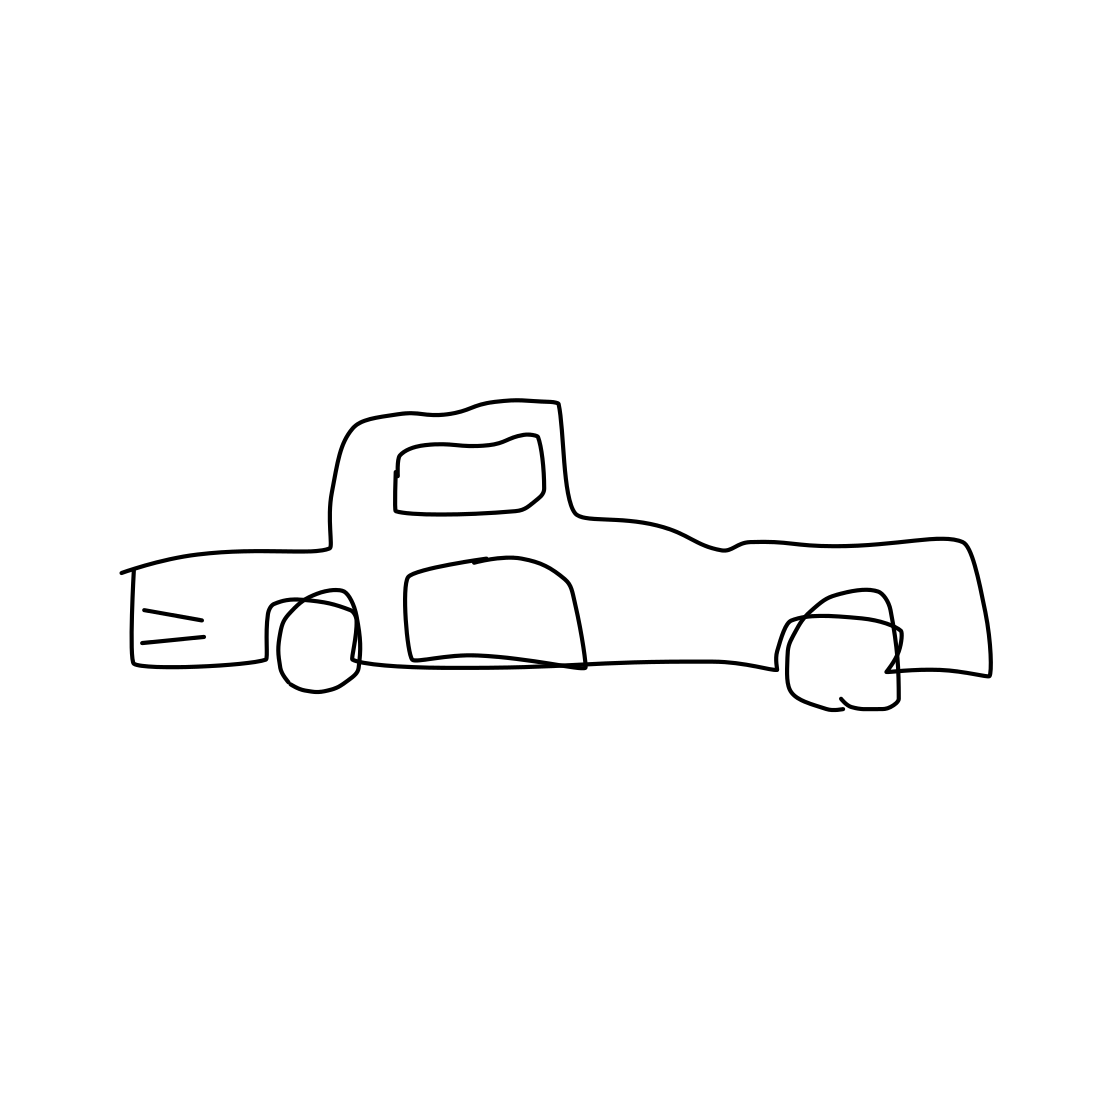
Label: pickup truck